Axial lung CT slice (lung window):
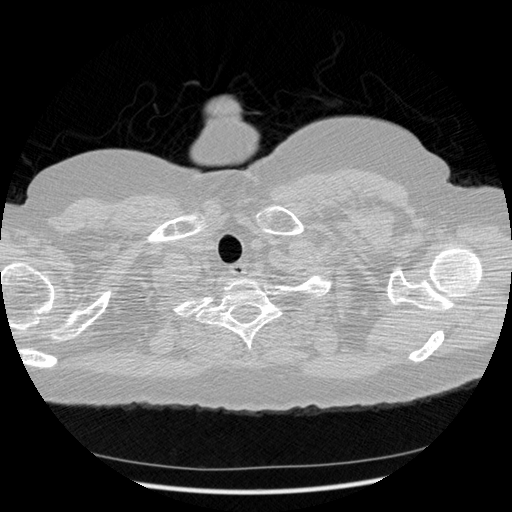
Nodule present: no